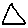
Label: triangle